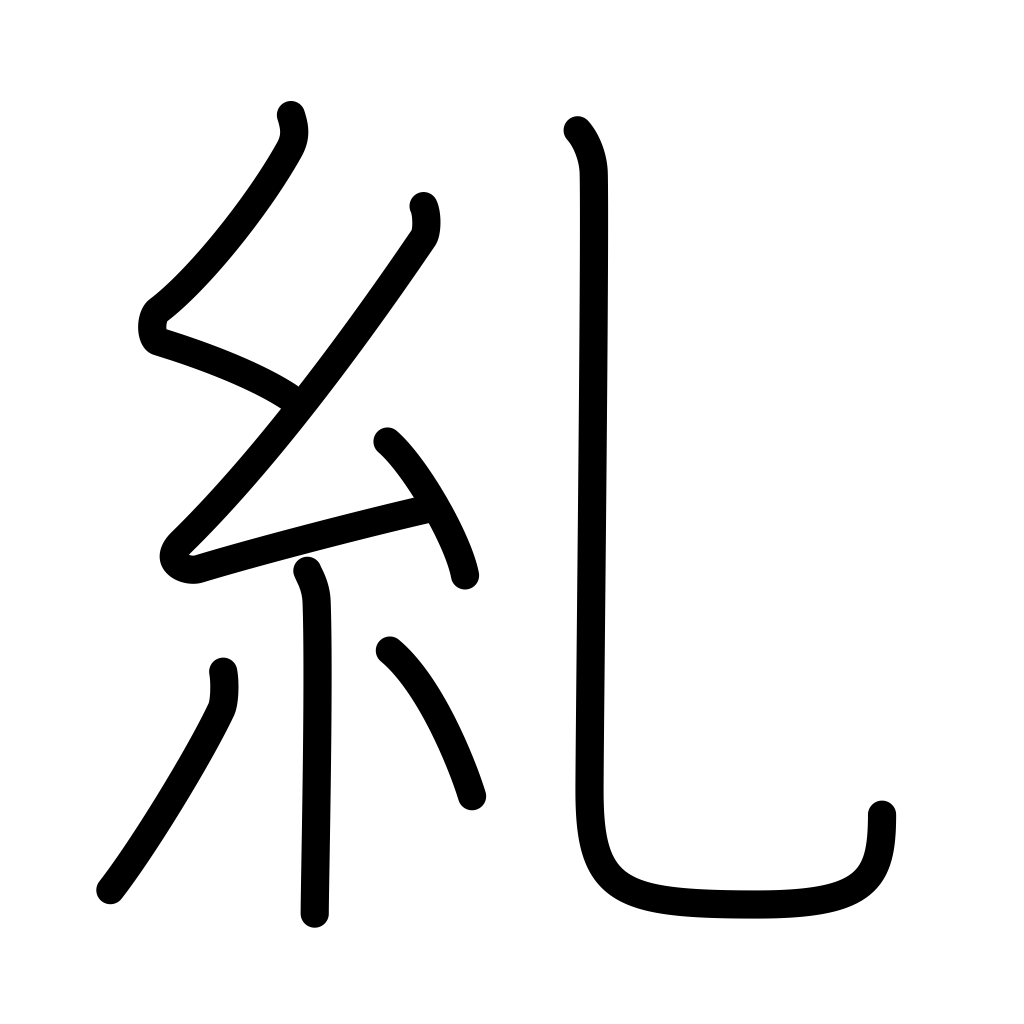
Meaning: ask, investigate, verify